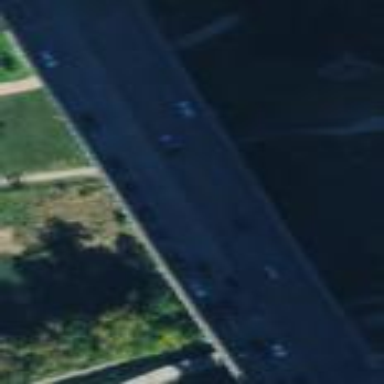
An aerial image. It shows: Man-made bridge.